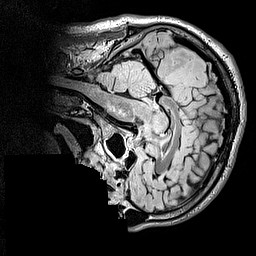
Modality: FLAIR
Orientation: sagittal
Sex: male
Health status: ill
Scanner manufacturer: siemens
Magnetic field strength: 3 T
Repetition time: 5 s
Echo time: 0.388 s